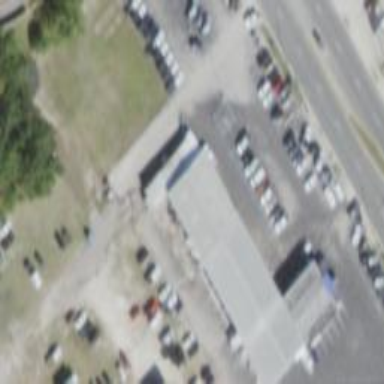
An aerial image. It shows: Building housing car shop.